Question: i have been using EmguCV for some time by now, and it's quite impressive the things we can do with. And i'm working in one particular project that consist in take one image of an webcam, and compare it with another stored image, and i'm willing achieve that by compare his respectives histograms. And this is going very well but i have this problem making me stuck for quite a while by now, the problem is
---
this code snippet examines the layers of an image and normalizes and applies a threshold on the histogram
'''
Image<Gray, Byte>[] channels = webcamFrame.Split();
Image<Gray, Byte> ImgHue = channels[0];
DenseHistogram histo1 = new DenseHistogram(255, new RangeF(0, 255));
histo1.Calculate<byte>(new Image<Gray, byte>[] { ImgHue },false, null);
histo1.Normalize(10);
histo1.Threshold(0.5);
'''
How can i iterate the bins of an to compare it with another Histogram?

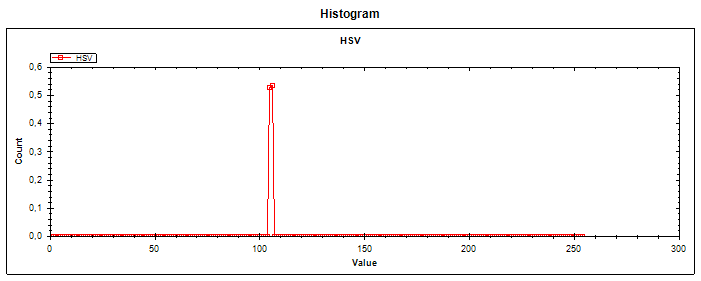
Answer: You simply have to use the <URL> of the DenseHistogram.